Question: Until yesterday my Android Studio was working fine and helping me to create Applications. But today, it started giving Gradle error error stating unsupport major minor version 51.0 and asking me to configue gradle.
I get the same error if I try to import the project back.

My java version is 7 and older Android projects in the Android studio work properly.
'''
$ /usr/bin/java -version
Picked up JAVA_TOOL_OPTIONS: -Dfile.encoding=utf8
java version "1.7.0_07" Java(TM) SE Runtime Environment (build 1.7.0_07-b10) Java HotSpot(TM) 64-Bit Server VM
(build 23.3-b01, mixed mode)
'''
How do I solve my gradle problem with android-studio?
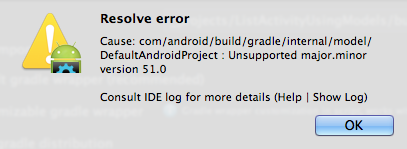
Answer: Last night Google team pushed version 0.7.2 of the Gradle plugin.
This version requires Java7. This is a mistake.
The plugin 0.7.3 will fix it.
You can switch back from 0.7.+ to 0.7.1 in your plugin, until 0.7.3 will be available from Maven Central.
'''
dependencies {
classpath 'com.android.tools.build:gradle:0.7.1'
}
'''